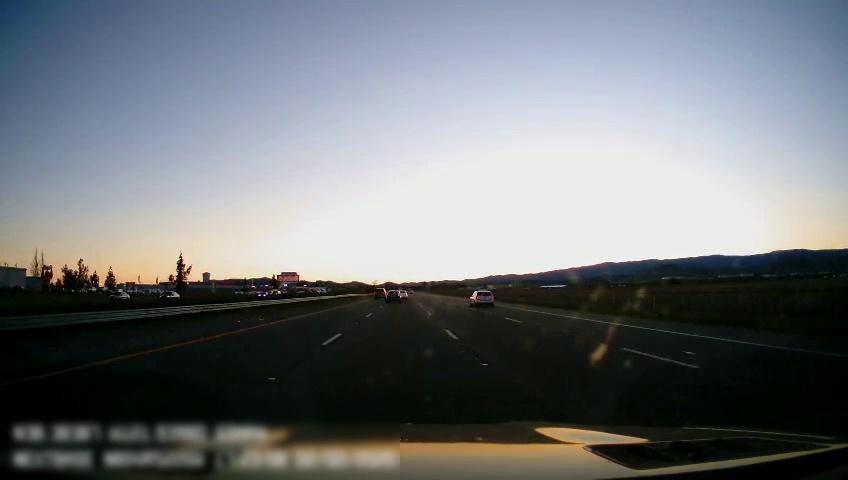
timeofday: Dusk/Dawn/Twilight
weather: Cloudy
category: Drivable Space
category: Vehicles | Car
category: Vehicles | Car
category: Vehicles | Car
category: Vehicles | Car
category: Vehicles | SUV
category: Vehicles | SUV
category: Lanes | Alternate Lane
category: Lanes | Current Lane
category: Lanes | Current Lane
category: Lanes | Alternate Lane
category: Lanes | Alternate Lane